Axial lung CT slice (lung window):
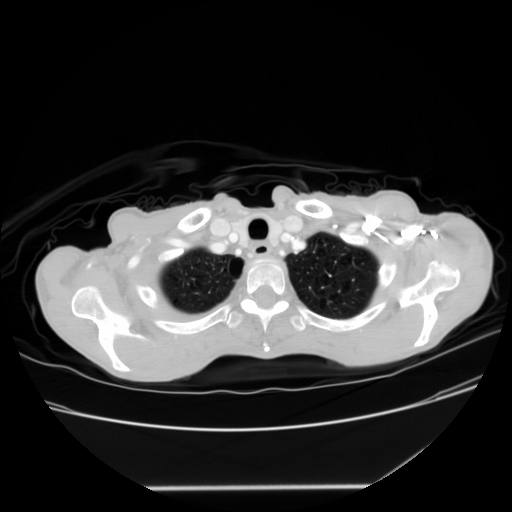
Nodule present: no